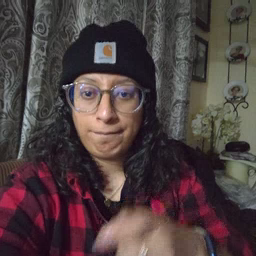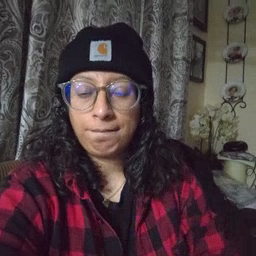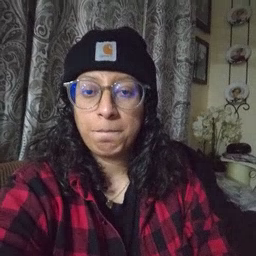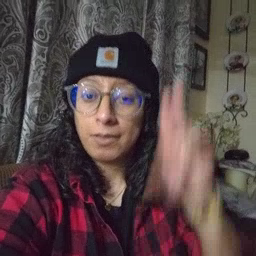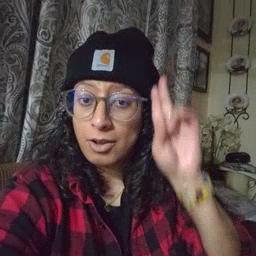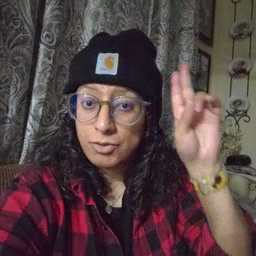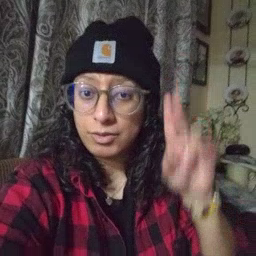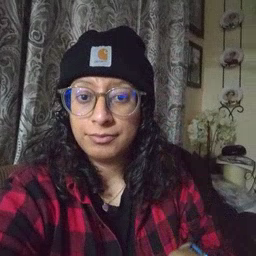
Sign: uncle